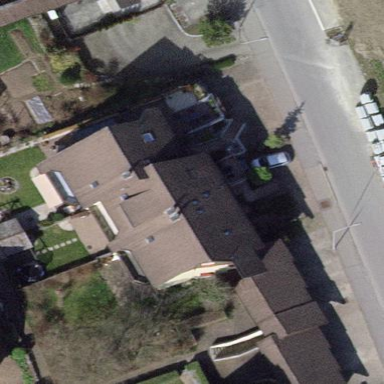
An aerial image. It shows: View of roof of building.